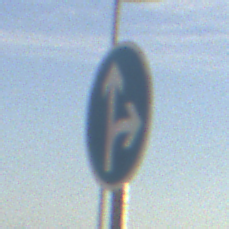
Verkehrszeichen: VorgeschriebeneFahrtrichtungGeradeausOderRechts
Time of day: MorningAfternoon
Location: Outdoor (Suburban)
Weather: PartlyCloudy
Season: NotSpecified
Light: Natural